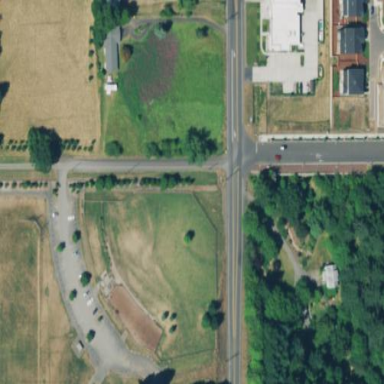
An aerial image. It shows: Fenced dog park for leisure activities on land.